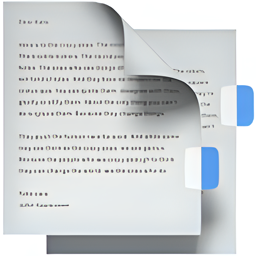
Name: bookmark tabs
Emoji: 📑
Group: Objects
Sub-group: book-paper